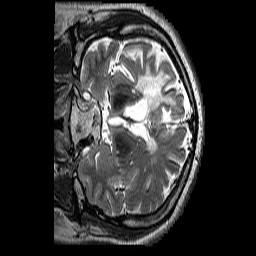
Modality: T2w
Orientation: coronal
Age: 46
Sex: male
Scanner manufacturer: siemens
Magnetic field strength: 3 T
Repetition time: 3.2 s
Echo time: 0.213 s